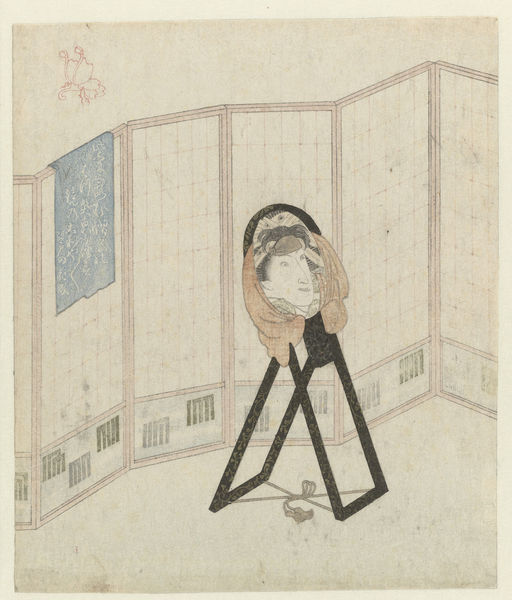
Titel: Folding screen and mirror.
Künstler: Utagawa Kunisada (I)
Standort: Amsterdam
Institution: Rijksmuseum
Schlagwörter: blau, kopf, baden, braun, frau, grau, schwarz, stuhl, weiss, zeichnung, rot, tuch, beige, muster, schleife, teppich, gesicht, haare, schnur, rosa, japan, handtuch, paravent, staffelei, streifen, gestell, japanisch, maske, minimalistisch, asien, asiatisch, spanische wand, bioldnis, aussteller